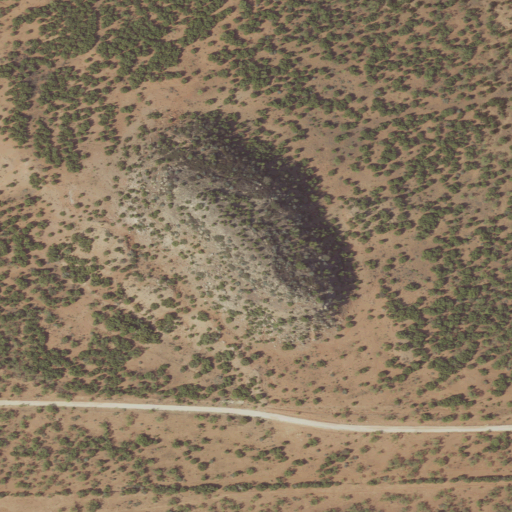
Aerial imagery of mountain in Texas named Overlook Hill containing shrub and grassland